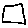
Label: square